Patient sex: F
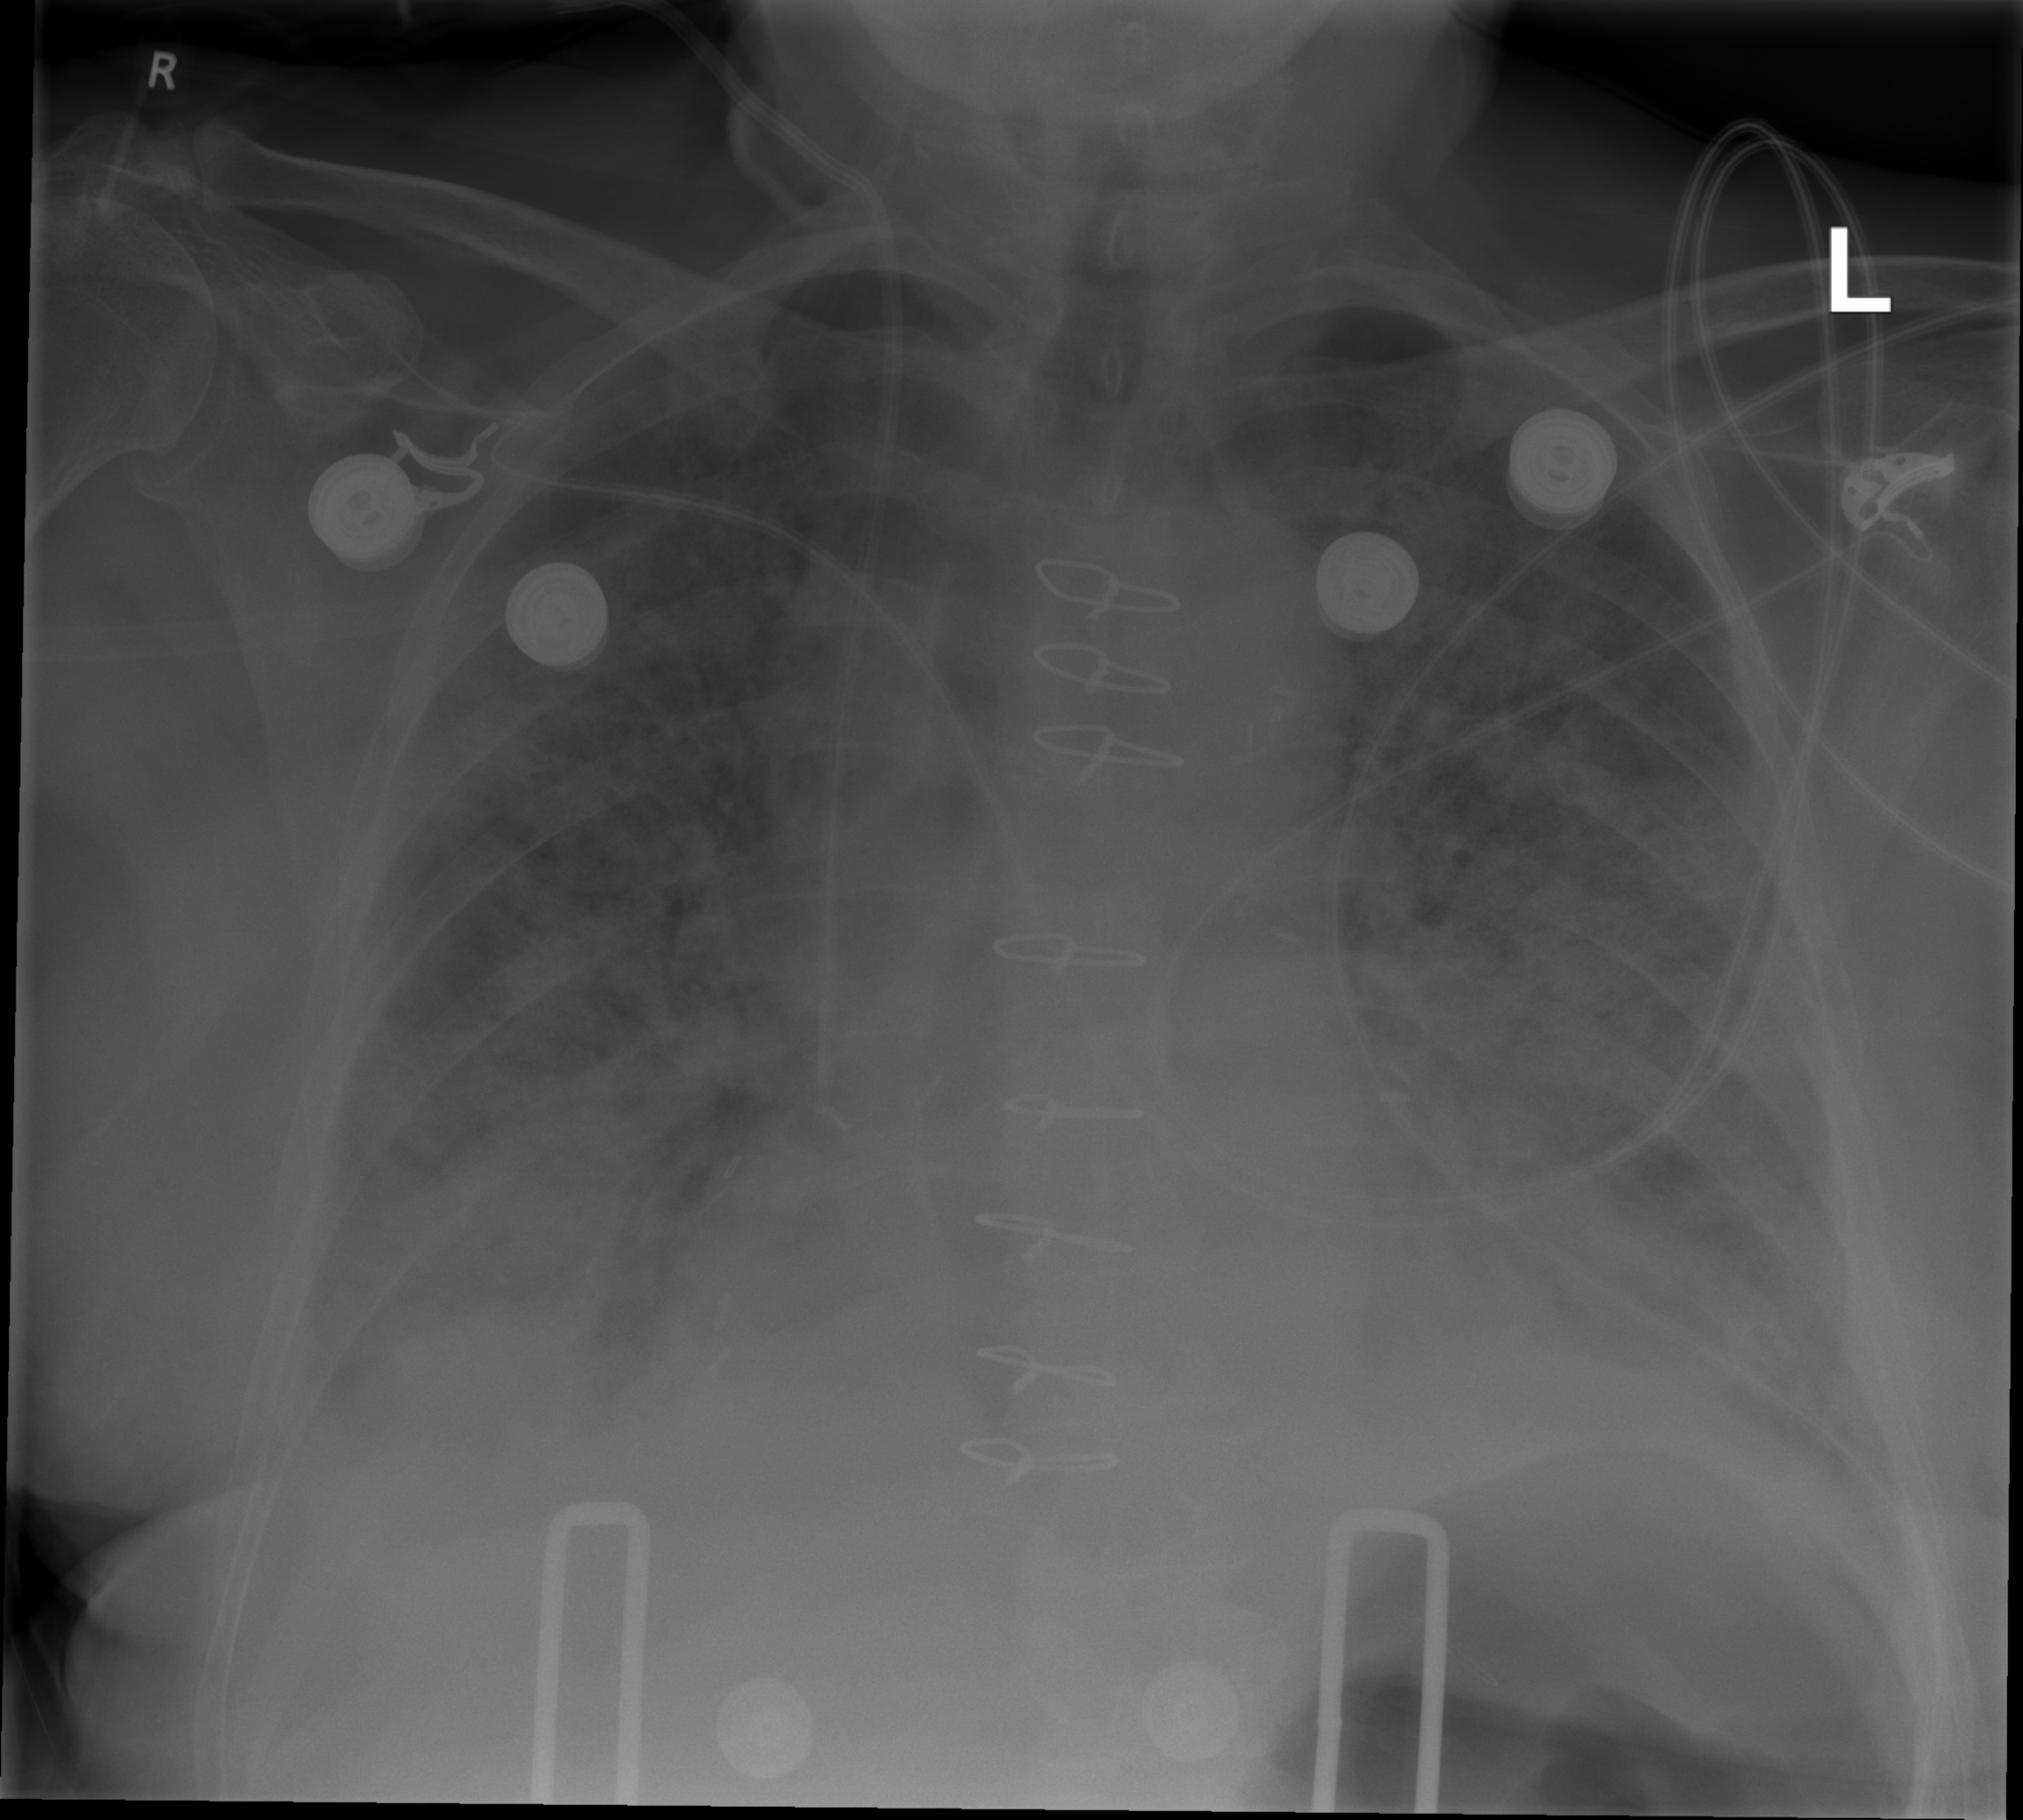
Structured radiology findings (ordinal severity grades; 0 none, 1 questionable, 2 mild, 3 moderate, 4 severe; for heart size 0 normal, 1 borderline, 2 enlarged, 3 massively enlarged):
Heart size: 2
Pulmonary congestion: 3
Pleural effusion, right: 3
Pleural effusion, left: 3
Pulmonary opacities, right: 3
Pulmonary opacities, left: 3
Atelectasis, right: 2
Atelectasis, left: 2